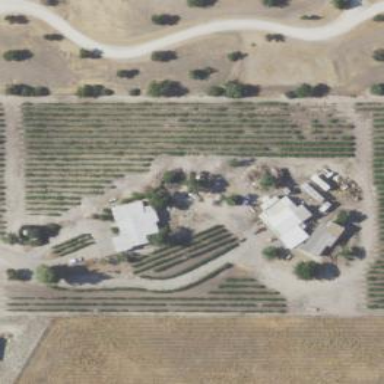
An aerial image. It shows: Vineyard with grape crops.